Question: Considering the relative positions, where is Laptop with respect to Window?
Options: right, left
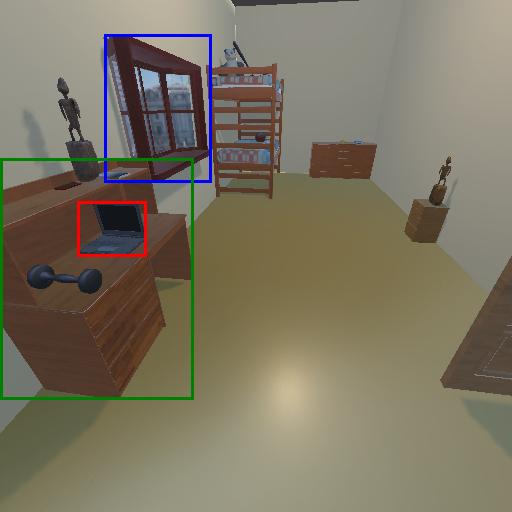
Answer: right